Interaction volume radius: 5 \u00c5
Interaction volume height: 20 \u00c5
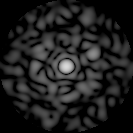
Disorder parameter: 0.8275